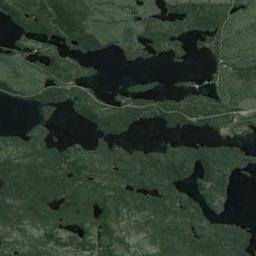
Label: wetland